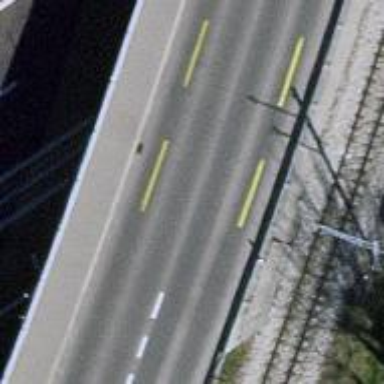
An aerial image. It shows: Primary highway bridge with lane for cyclists on both sides.